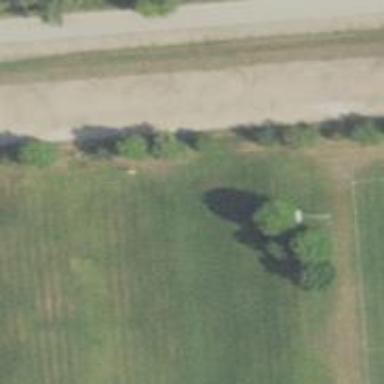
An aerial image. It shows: Soccer pitch for outdoor sports and leisure activities.